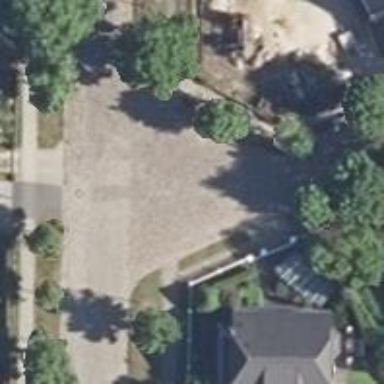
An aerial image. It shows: Residential road with sidewalks on both sides.